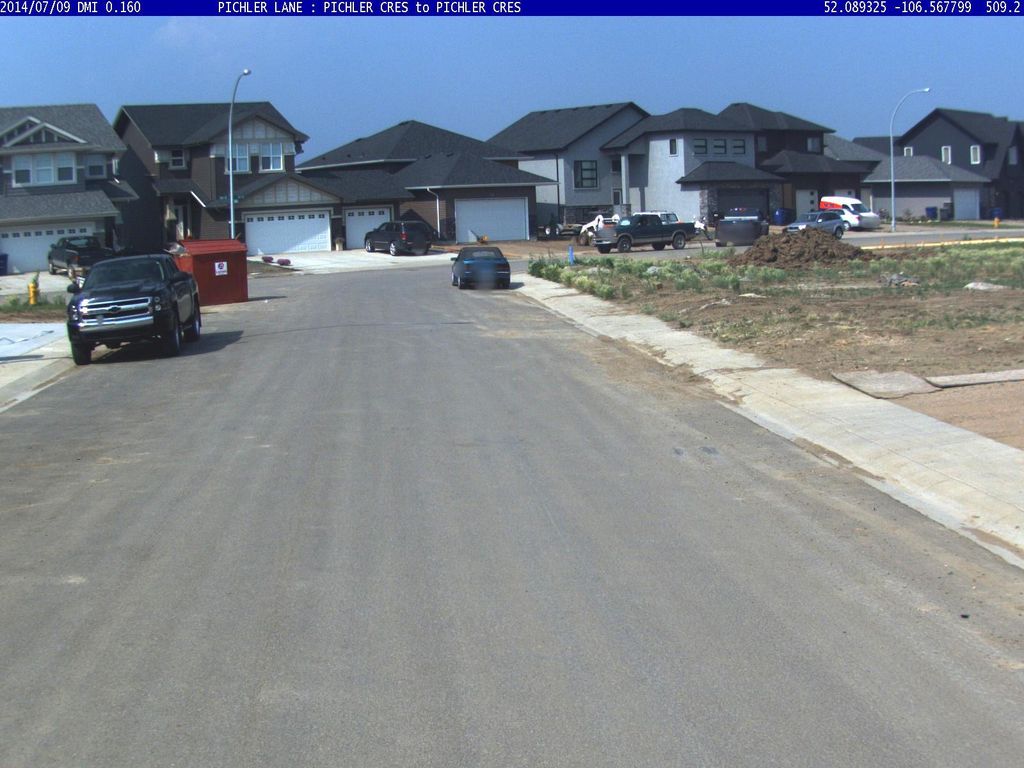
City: saskatoon